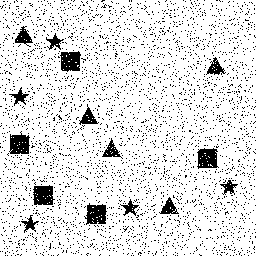
Squares: 5
Triangles: 5
Stars: 5
Total shapes: 15